Question: I am trying to put in text into my boxplot. However after I arranged my x-axis in a specific order (superior, deluxe, family), the data labels are no longer following that order. How should I change my code to reflect that specific order?
Data:
'''
RoomCategory ADR
514 Superior 114.75
515 Family 372.88
516 Deluxe 182.5
517 Deluxe 300.0
518 Family 371.45
519 Family 320.0
520 Deluxe 300.0
521 Family 414.0
'''
My code:
'''
box_plot = sns.boxplot(data=bgr21, x='RoomCategory',y='ADR',order=['Superior','Deluxe','Family'])
# printing the median value in the boxplot
medians= bgr21.groupby(['RoomCategory'])['ADR'].median()
vertical_offset = bgr21['ADR'].median() * 0.05 # offset from median for display
round_medians = np.round(medians,2)
for xtick in box_plot.get_xticks():
box_plot.text(xtick,round_medians[xtick] + vertical_offset,round_medians[xtick],
horizontalalignment='center', size='large',color='b',weight='semibold')
'''
Output:

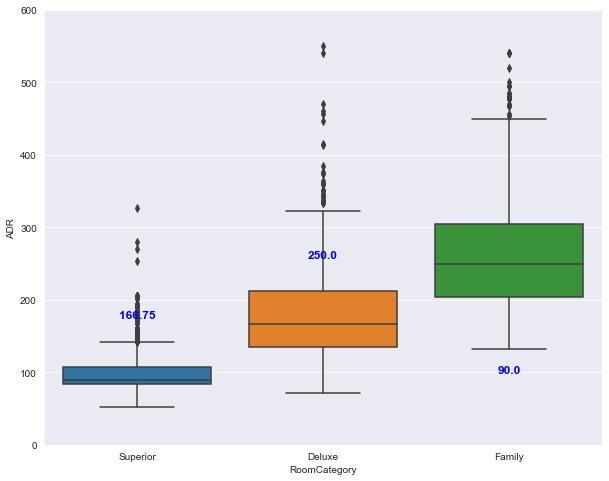
Answer: This order is not correct, and it is affected by the fact that we are specifying the order of the categories. So we need to reorder the median data to be annotated in the intended order. I used the order of the categories to sort the data.
'''
import seaborn as sns
sns.set_style("whitegrid")
tips = sns.load_dataset("tips")
box_plot = sns.boxplot(x="day",y="total_bill",data=tips, order=['Sun','Sat','Fri','Thur'])
medians = tips.groupby(['day'])['total_bill'].median()
medians = medians.reindex(index=['Sun','Sat','Fri','Thur'], copy=True)
#print(medians)
vertical_offset = tips['total_bill'].median() * 0.05 # offset from median for display
for i in range(len(box_plot.get_xticklabels())):
#print(i)
box_plot.text(i,medians[i] + vertical_offset,medians[i],
horizontalalignment='center',size='x-small',color='w',weight='semibold')
'''
<URL>